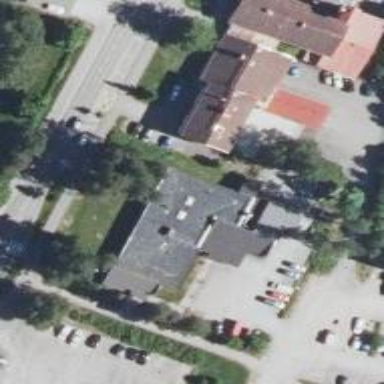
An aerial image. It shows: Healthcare clinic is depicted in the image.